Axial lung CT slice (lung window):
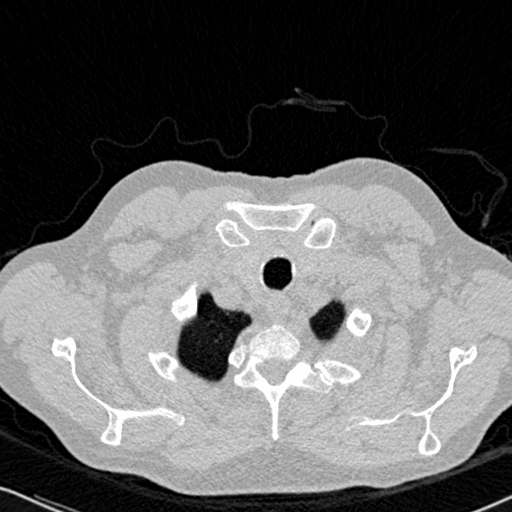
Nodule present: no